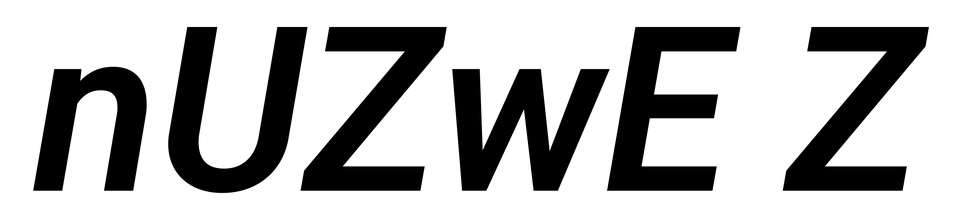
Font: Roboto-Italic_SemiBold_Italic